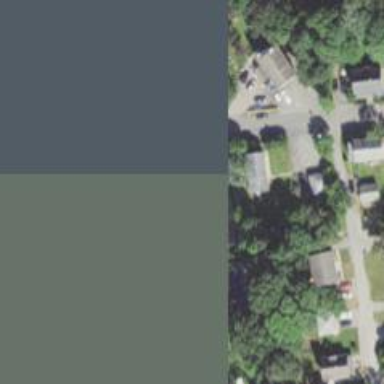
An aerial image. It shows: Residential driveway serving as service road.